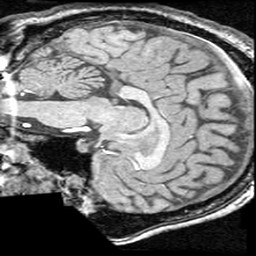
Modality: T1w
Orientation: sagittal
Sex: male
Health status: ill
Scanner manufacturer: ge
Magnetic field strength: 1.5 T
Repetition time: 21 s
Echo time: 0.008 s